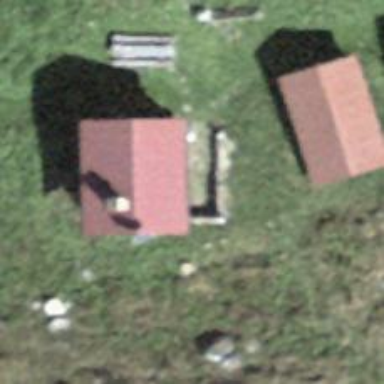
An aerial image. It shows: Basic hut shelter.